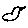
Label: bird